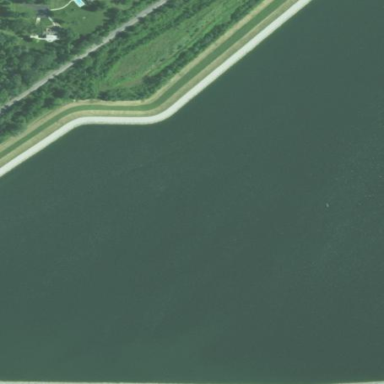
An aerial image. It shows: Reservoir of water.